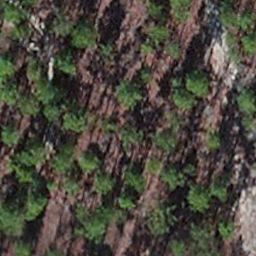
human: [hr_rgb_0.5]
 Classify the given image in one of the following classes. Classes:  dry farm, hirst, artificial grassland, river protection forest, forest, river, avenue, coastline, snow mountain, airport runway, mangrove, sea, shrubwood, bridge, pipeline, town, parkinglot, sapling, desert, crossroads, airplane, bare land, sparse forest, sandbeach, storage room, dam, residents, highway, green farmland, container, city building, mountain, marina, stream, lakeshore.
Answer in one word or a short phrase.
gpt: sapling